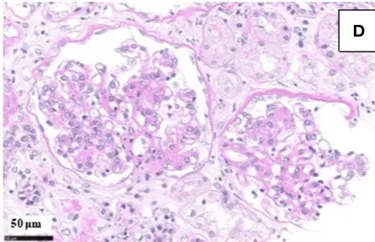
Masson Trichrome.
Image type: pathology (masson_trichrome)